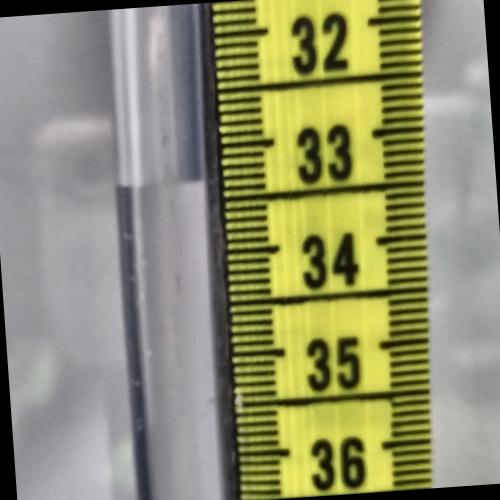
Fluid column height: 33.3 cm